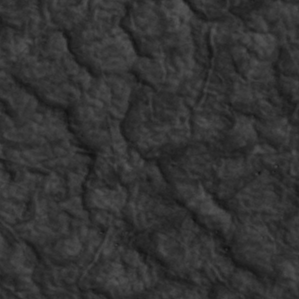
Label: non_frost